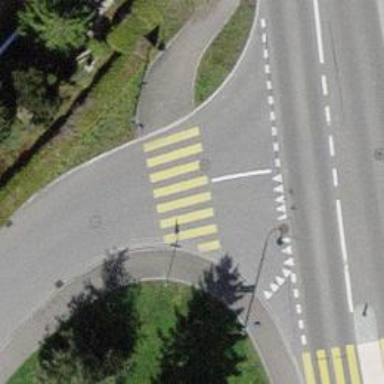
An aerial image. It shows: Zebra crossing on the road.